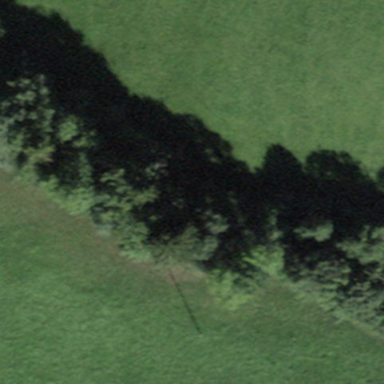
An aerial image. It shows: Forest area.